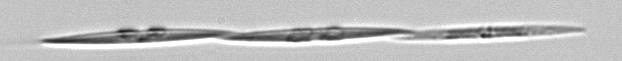
Label: Pseudo-nitzschia